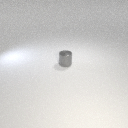
small gray metal cylinder